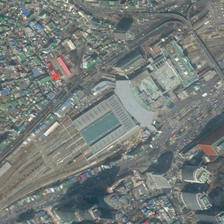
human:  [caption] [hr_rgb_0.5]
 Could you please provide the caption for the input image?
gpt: many buildings are in two sides of a railway station .

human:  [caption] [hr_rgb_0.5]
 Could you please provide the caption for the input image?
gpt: many buildings are in two sides of a railway station .

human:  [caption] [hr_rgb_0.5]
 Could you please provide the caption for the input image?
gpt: many buildings are in two sides of a railway station .

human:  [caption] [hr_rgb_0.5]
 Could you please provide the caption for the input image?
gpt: many buildings are in two sides of a railway station .

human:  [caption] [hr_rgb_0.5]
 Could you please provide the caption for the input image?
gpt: many buildings are in two sides of a railway station .